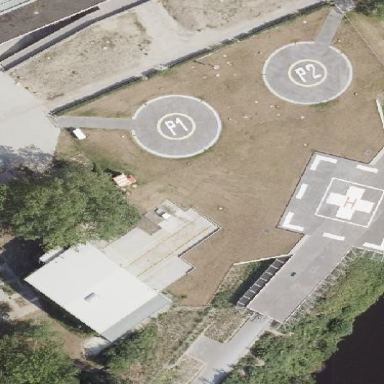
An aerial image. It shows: Heliport at the airport.